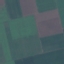
Land use / land cover class: AnnualCrop